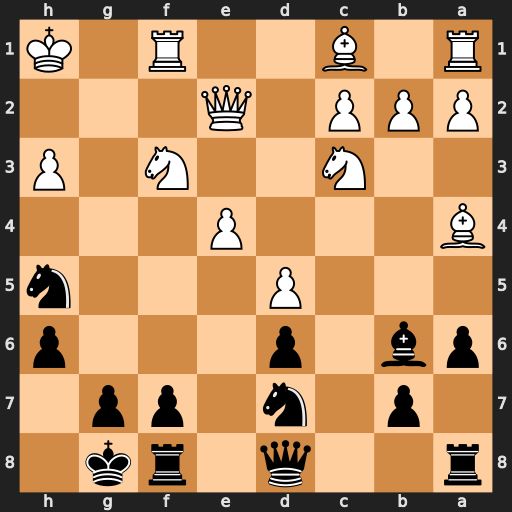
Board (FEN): r2q1rk1/1p1n1pp1/pb1p3p/3P3n/B3P3/2N2N1P/PPP1Q3/R1B2R1K
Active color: b
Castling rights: -
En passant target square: -
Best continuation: Ng3+ Kh2 Nxe2